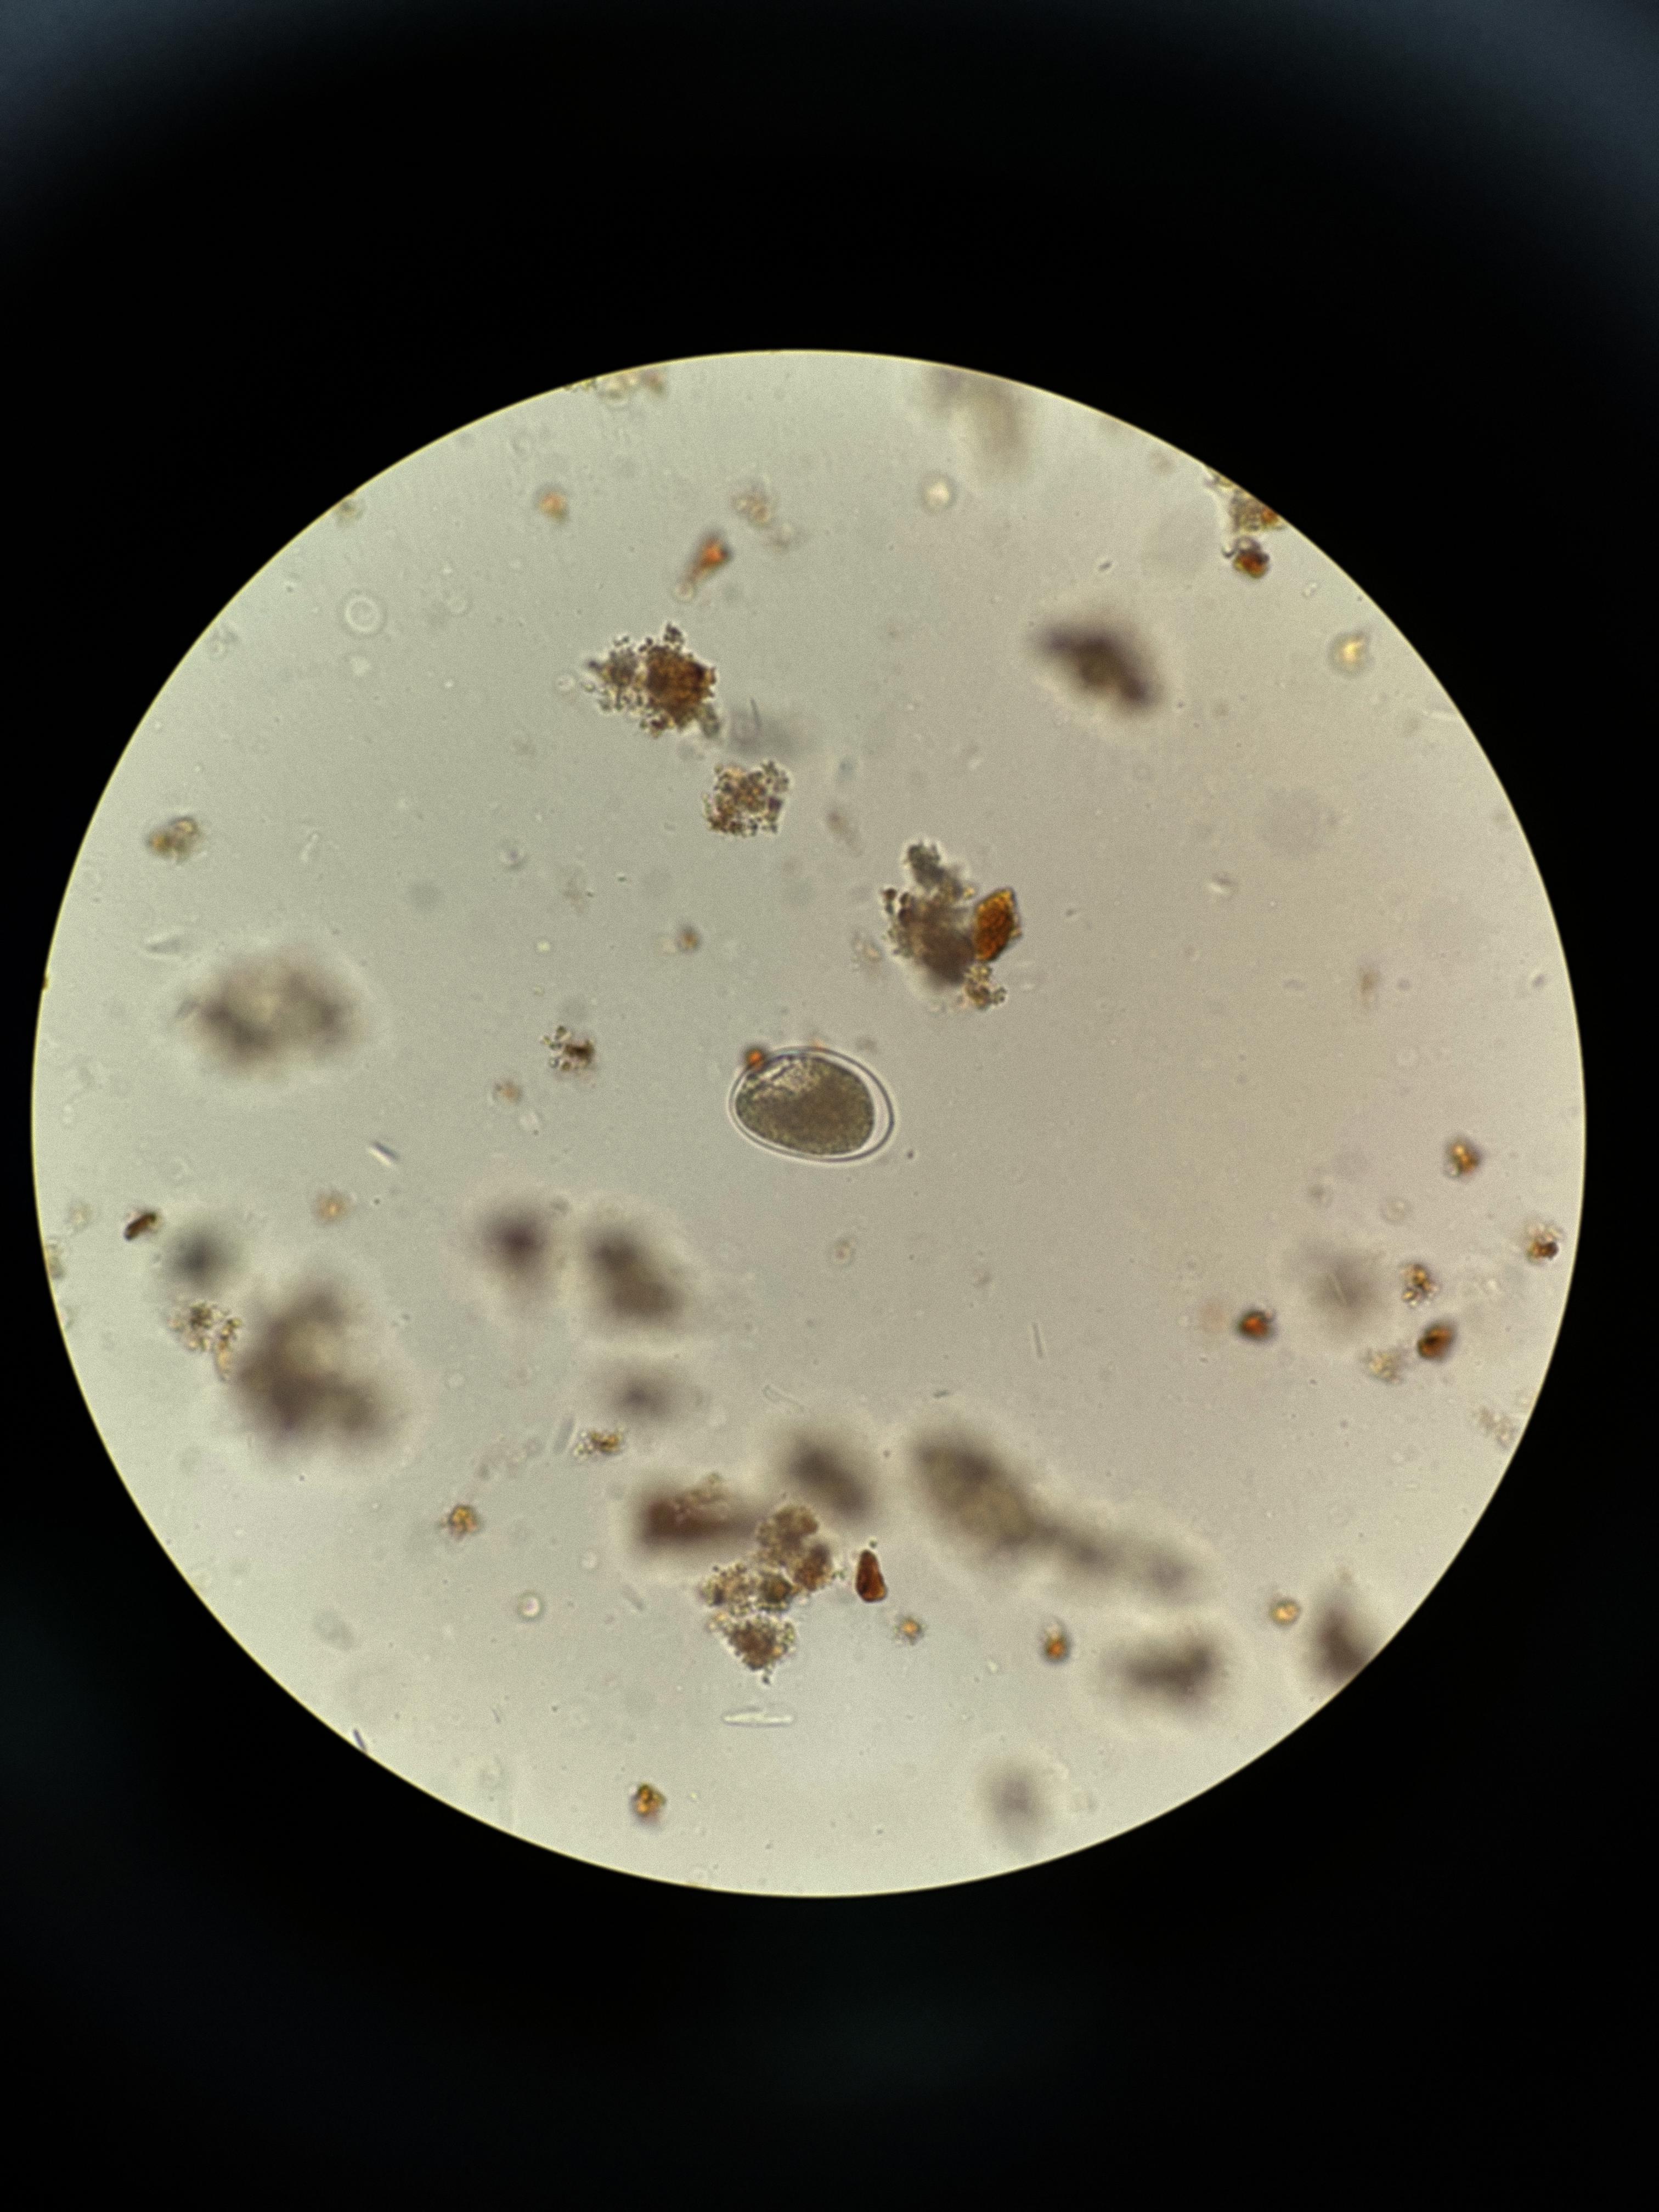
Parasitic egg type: Hookworm egg